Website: apple
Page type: billing-address
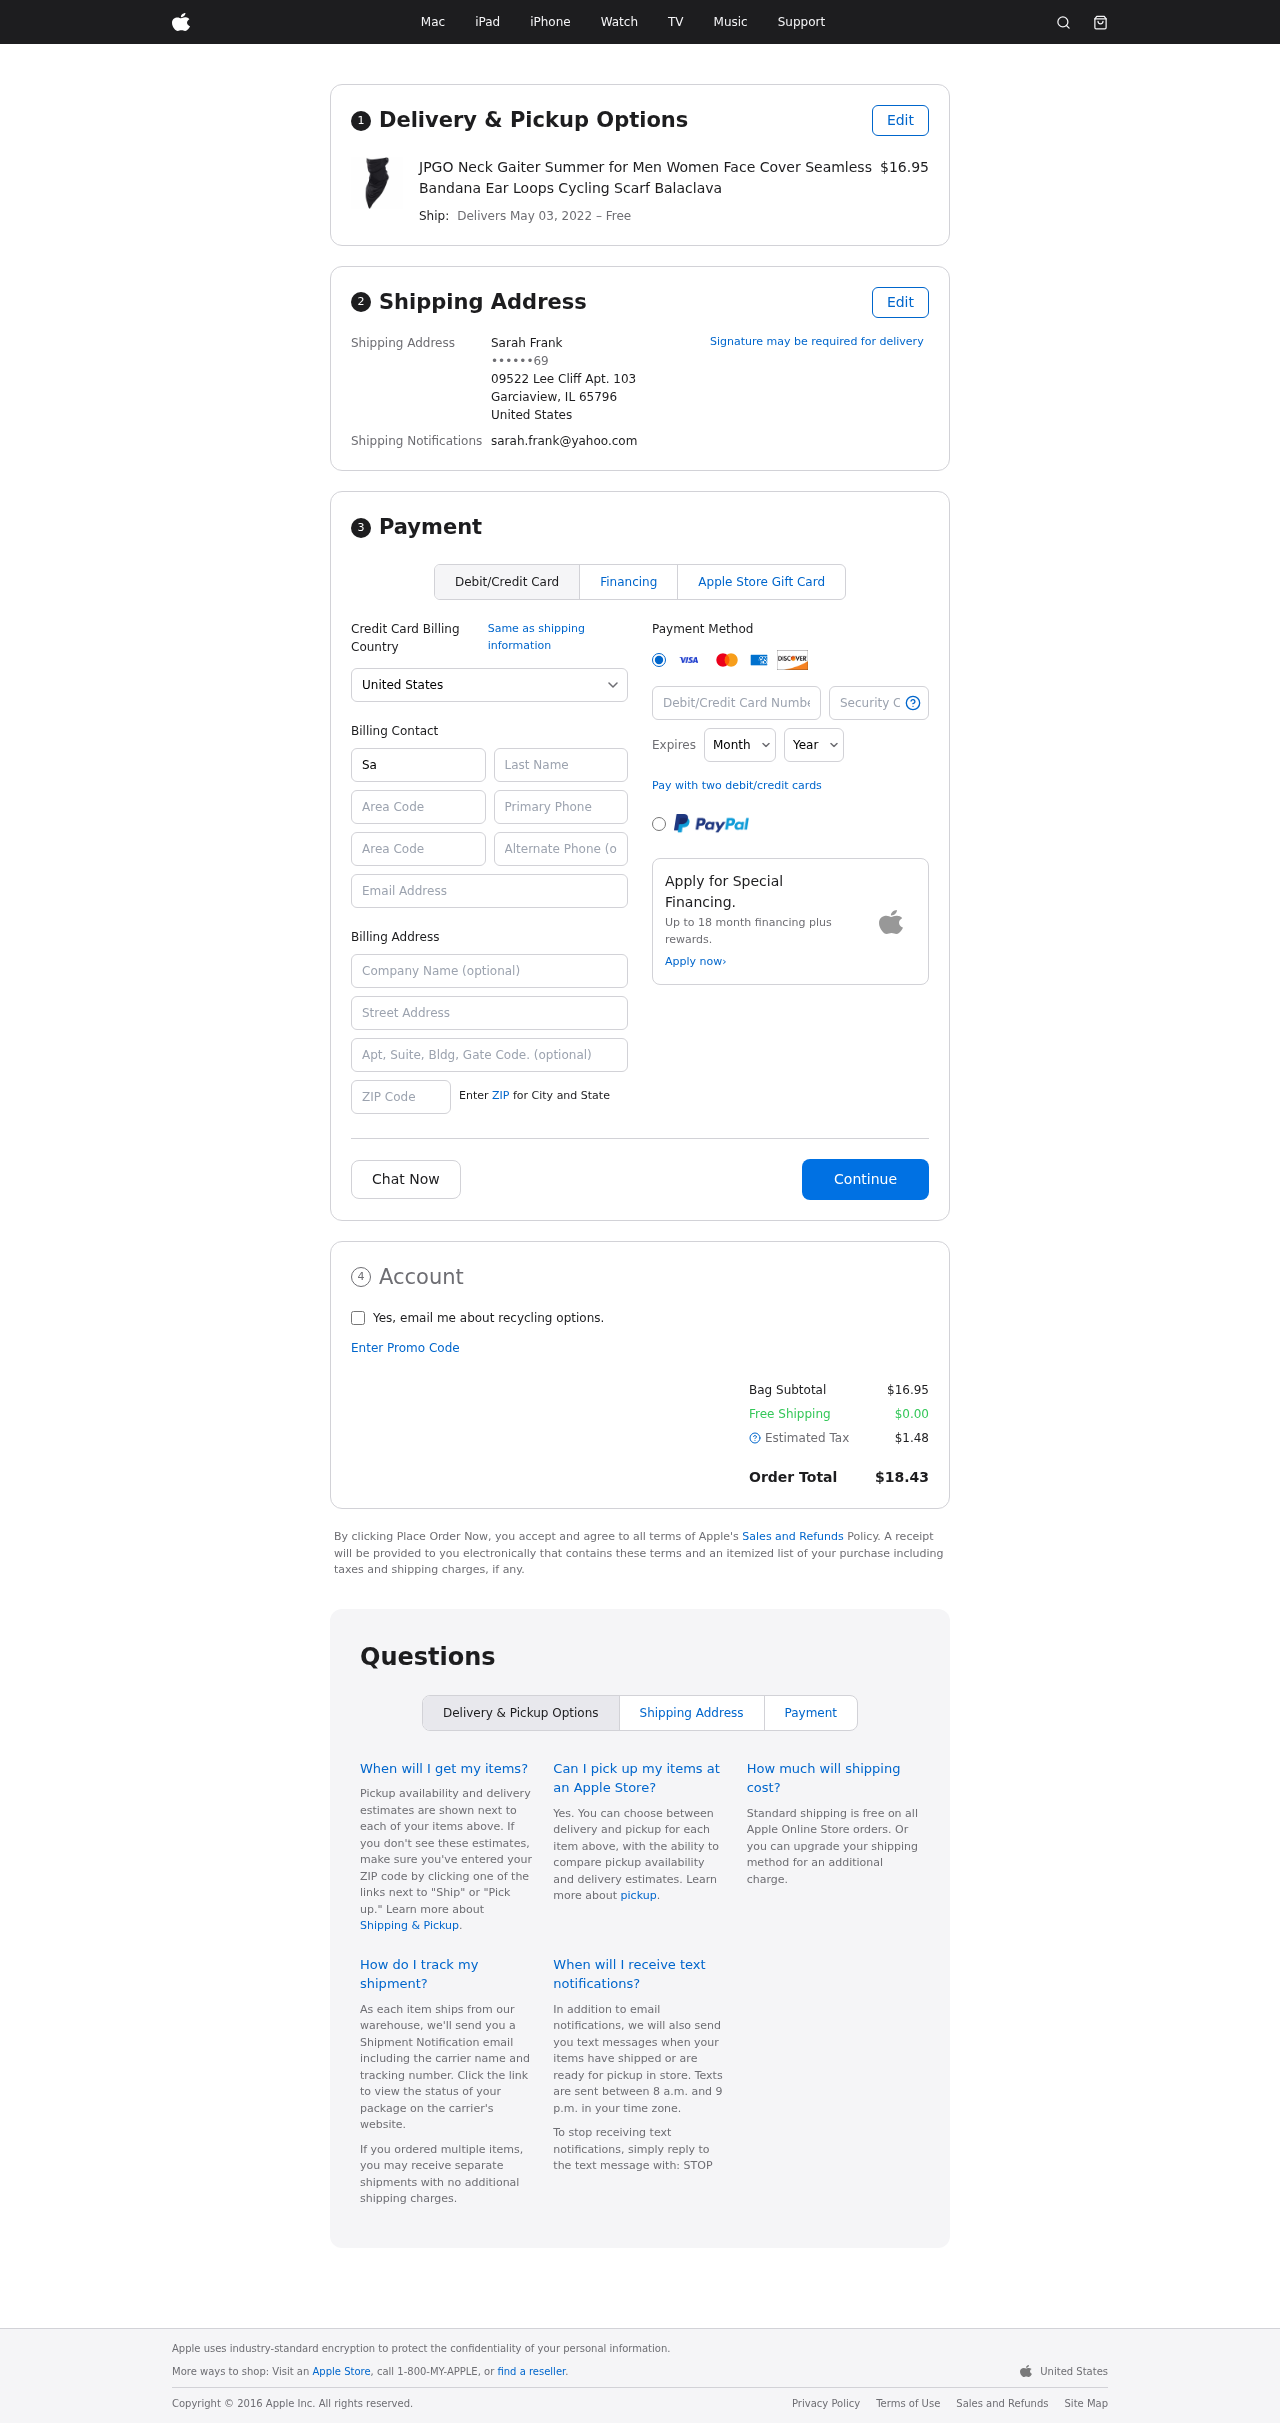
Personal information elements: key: PII_CARD_CVV
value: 736
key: PII_CARD_EXPIRY_MONTH
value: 03
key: PII_CARD_EXPIRY_YEAR
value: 29
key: PII_CARD_NUMBER
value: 6508 3850 4191 0638
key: PII_CITY_STATE_ZIP
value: Garciaview, IL 65796
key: PII_COUNTRY
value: United States
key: PII_EMAIL
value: sarah.frank@yahoo.com
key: PII_FULLNAME
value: Sarah Frank
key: PII_STREET
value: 09522 Lee Cliff Apt. 103
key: PII_PHONE_MASKED
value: ••••••69
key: PII_BILLING_FIRSTNAME
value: Sarah
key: PII_BILLING_LASTNAME
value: Frank
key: PII_BILLING_PHONE_AREA
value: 993
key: PII_BILLING_PHONE
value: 9936426569
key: PII_BILLING_EMAIL
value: sarah.frank@yahoo.com
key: PII_BILLING_COMPANY
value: Hill Inc
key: PII_BILLING_STREET
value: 09522 Lee Cliff Apt. 103
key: PII_BILLING_POSTCODE
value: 65796
Product elements: key: PRODUCT1_NAME
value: JPGO Neck Gaiter Summer for Men Women Face Cover Seamless Bandana Ear Loops Cycling Scarf Balaclava
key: PRODUCT1_PRICE
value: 16.95
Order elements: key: ORDER_DELIVERY_DATE
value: May 03, 2022
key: ORDER_SUBTOTAL
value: $16.95
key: ORDER_SHIPPING_COST
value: $0.00
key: ORDER_TAX
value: $1.48
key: ORDER_TOTAL
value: $18.43